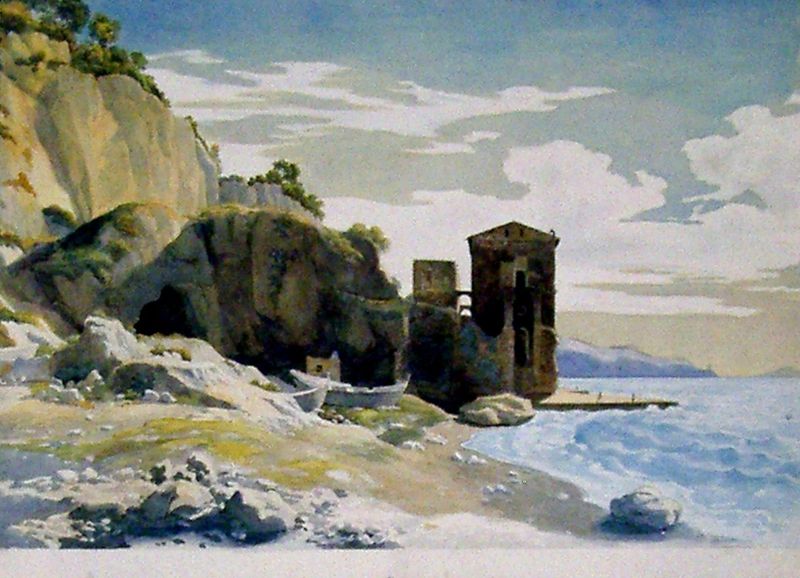
Titel: An der Küste bei Sorrent
Künstler: Johann Heinrich Schilbach
Standort: Darmstadt
Institution: Hessisches Landesmuseum
Schlagwörter: baum, berg, blau, dunkel, felsen, gemälde, himmel, mann, meer, schatten, wasser, weiß, wolken, aquarell, bäume, gelb, grün, impressionismus, landschaft, menschen, ocker, sand, see, ufer, abend, braun, fenster, frankreich, grau, hell, licht, schwarz, dach, eis, gebäude, haus, wolke, malerei, alt, wand, architektur, mensch, stein, steine, signatur, feld, ferne, horizont, hügel, natur, brücke, busch, büsche, gewässer, kirche, sonne, sträucher, realismus, pflanzen, höhle, kontrast, wald, boot, boote, turm, gischt, küste, schiff, schiffe, segelboot, sommer, strand, welle, wellen, bogen, italien, naturalismus, fischer, abhang, berge, fels, gebirge, hang, klippen, modern, steilhang, giebel, mauer, vegetation, geröll, steil, weis, idylle, hafen, kai, rauschen, romantik, bootssteg, brandung, steeg, steg, wetter, wogen, blue, oil, white, window, black, dark, gray, green, grey, painting, yellow, brown, tor, bucht, impression, klippe, ozean, steilküste, bögen, ruine, burg, türme, torbogen, fischerboot, fischerboote, mole, gestade, leuchtturm, klares wasser, gemäuer, bewachsen, sandstein, cliff, cloud, clouds, rock, rocks, sky, stone, tree, lichtspiel, sonnenschein, grotte, boat, building, hill, house, lake, landscape, mountain, mountains, nature, ocean, sea, ship, shore, water, waves, kapelle, horizon, horizontal, island, roof, summer, tower, trees, stimmungsbild, planzen, coast, grass, light, peaceful, bushes, exterior, plants, geln, castle, color, hillside, ruin, shadow, expressionist, bau, beach, boats, cliffs, cloudy, foam, save, seascape, wave, wet, bridge, bright, pasture, sunlight, mittelmeer, italy, sunny, bauwerk, bewuchs, day, lantern, glade, ruderboote, kliff, buildings, gbäude, watercolor, felden, art, zugbrücke, english, trum, harbor, am meer, hut, bush, impressionist, lanscape, steep, fish, calm, lighthouse, seaside, cave, flow, himmel wolken, bank, meerstück, land, port, moss, seashore, stones, catle, greece, steinbrocken, rügen, vista, kreidefelsen, rocky, felsen von, breeze, picaso, pebble, boar, dock, ebb, forground, haua, himmel flächig mit wolken, in italien, landing, leichter grasbewuchs der stein, meerwolken, sonnte, steine im vordergrund, tide, platform, pier, grotto, we4iss, ewolken, warm, blauf, haus am meer, engand, wharf, bluff, boating, boathouse, tress, sorrento, rustic, #gemälde, jetty, expressive, deck, docks, low horizon, fisherman, summer house sea, skz, fishing boat, idilly, cluff, house on cliff, seaside house, hosue, shoals, cliffside, cloads, \boat, encropment, encroachment, shallows, peer, caves, embankment, stony, pebble beach, hemmingway, rocky beach, vawes, boulde